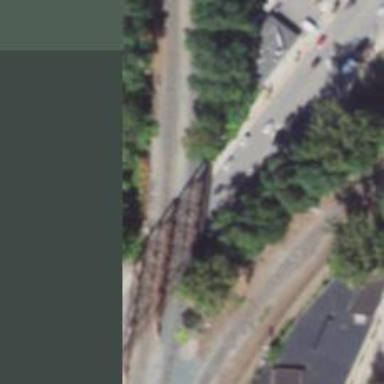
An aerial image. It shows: Railway bridge.